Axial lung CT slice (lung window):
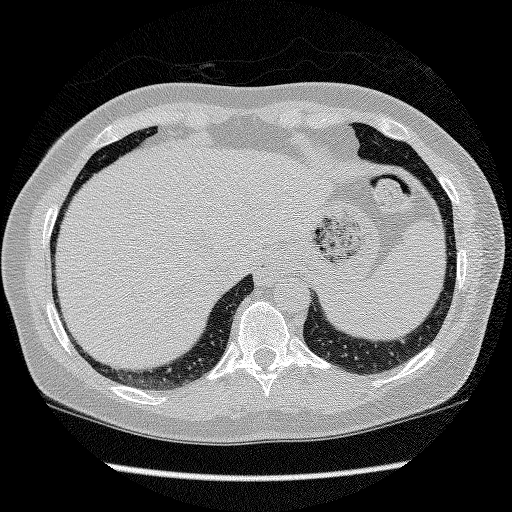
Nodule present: no